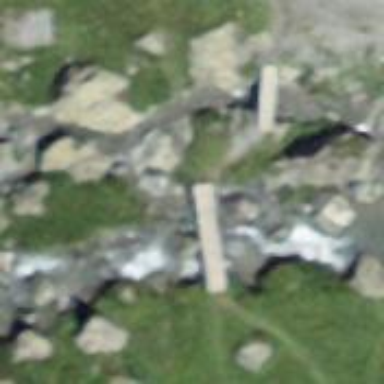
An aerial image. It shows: Path leading to bridge.